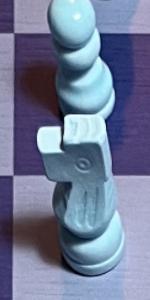
Label: Knight_White